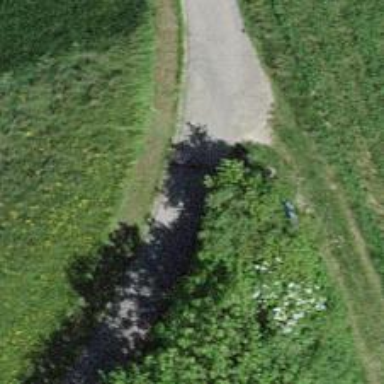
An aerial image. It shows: Service road with gravel surface.